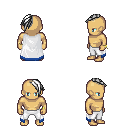
a pixel art fantasy rpg character, male body template, human, tanned skin, white trimmed cape, white pants, white long mohawk hairstyle, bracelets, four views (front, back, left, right), 2x2 character sprite sheet, small pixel art, hard edges, no anti-aliasing